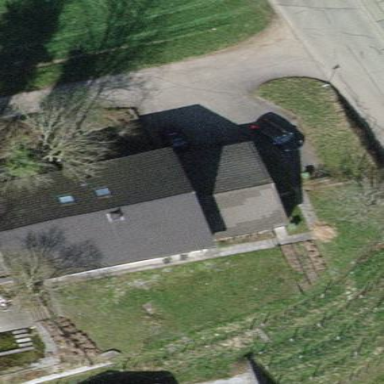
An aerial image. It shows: Garage.